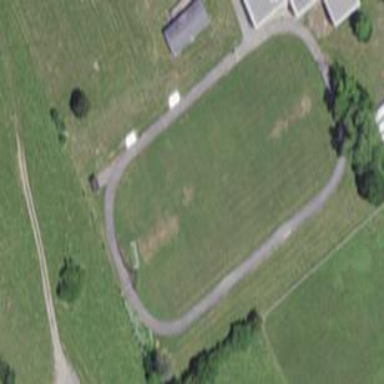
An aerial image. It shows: Pitch for American football.